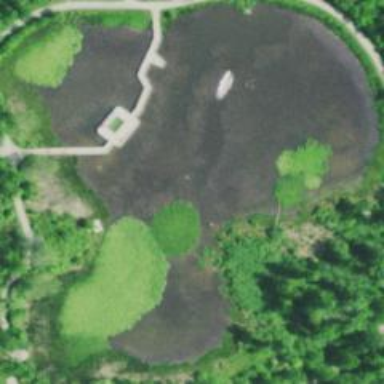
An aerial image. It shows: Peaceful pond surrounded by nature.